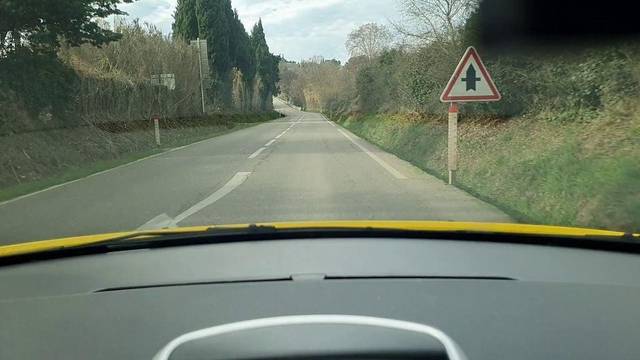
Region: France
Coordinates: 44.021, 4.434